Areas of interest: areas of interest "Mingzhou Botanical Park"
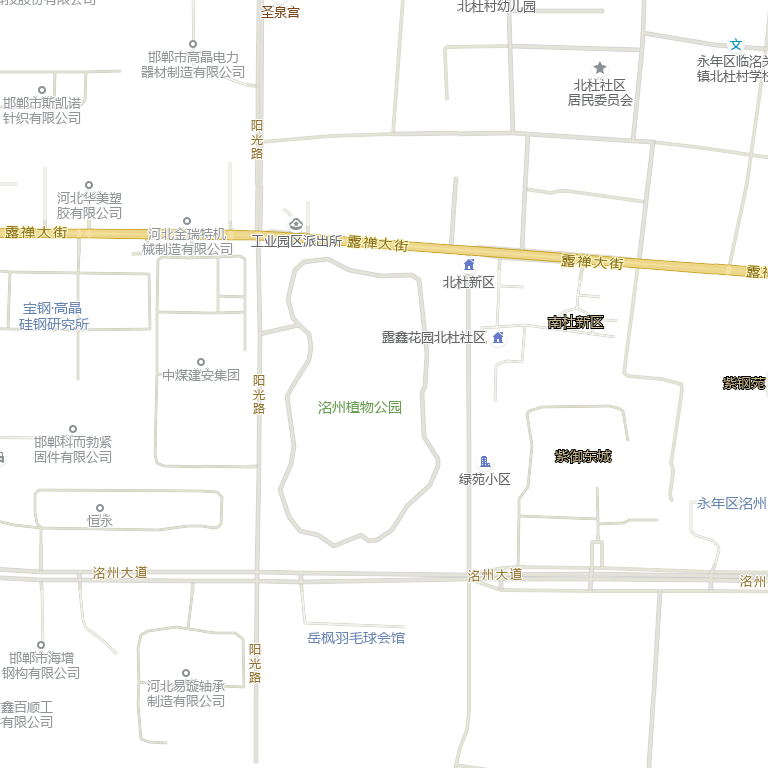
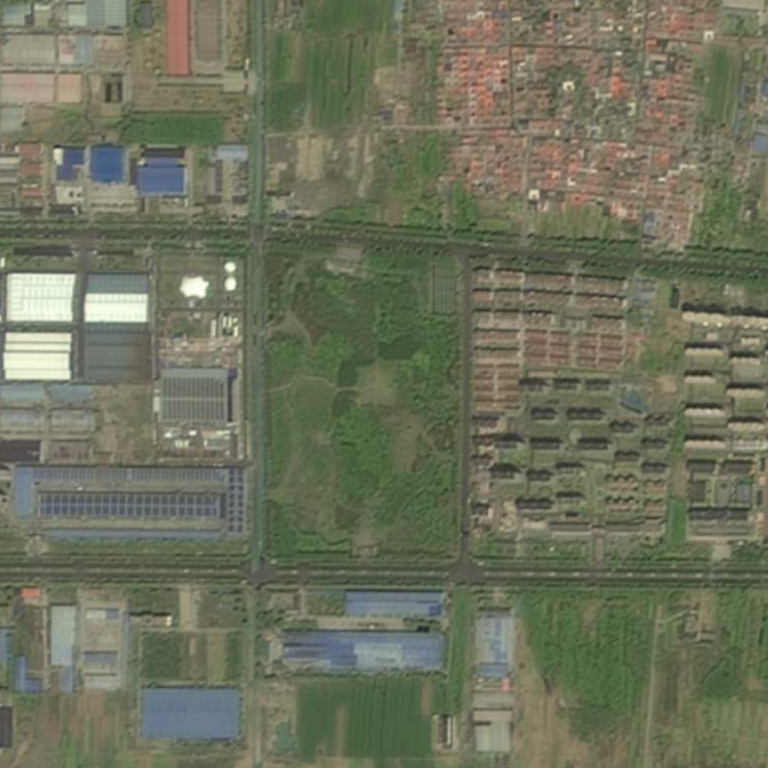